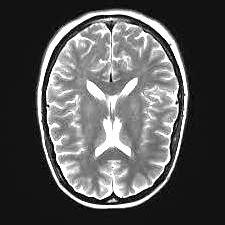
Label: notumor